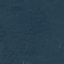
Label: Forest